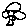
Label: flower